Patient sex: F
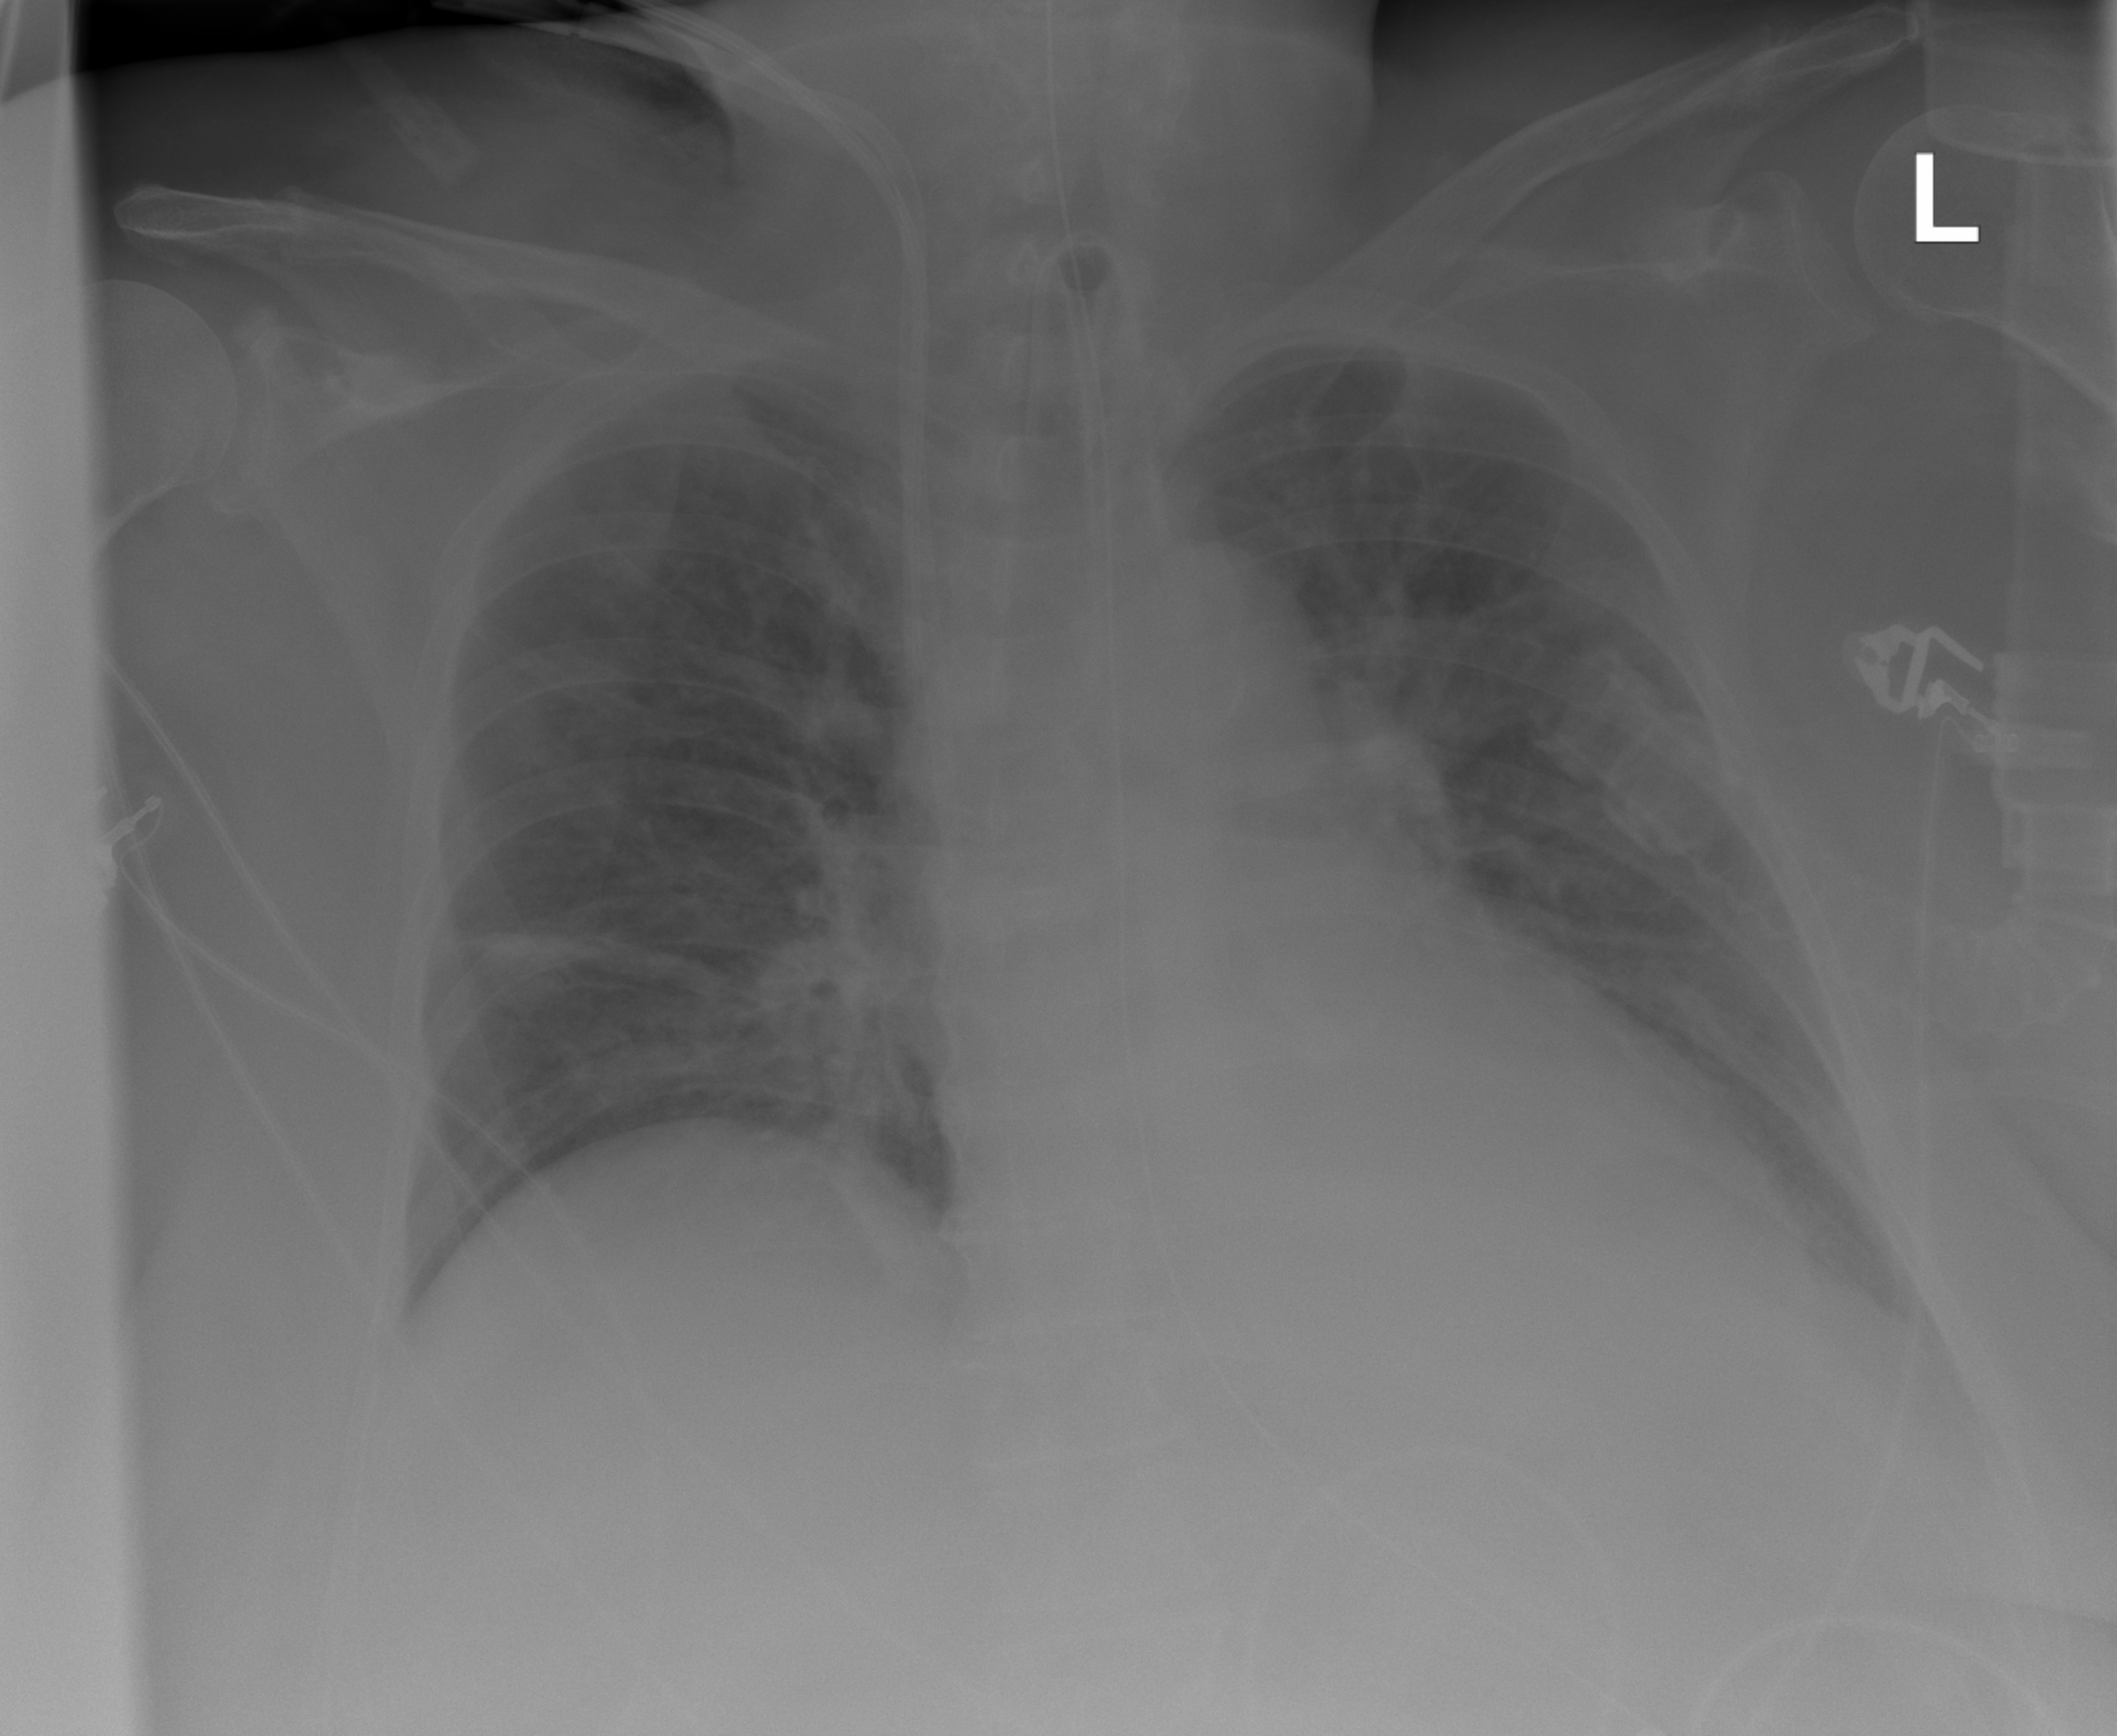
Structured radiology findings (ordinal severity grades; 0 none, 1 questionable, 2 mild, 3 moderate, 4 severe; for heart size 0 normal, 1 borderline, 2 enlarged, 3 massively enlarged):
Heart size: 2
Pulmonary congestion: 2
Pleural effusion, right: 1
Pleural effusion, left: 1
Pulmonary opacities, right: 2
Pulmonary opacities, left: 2
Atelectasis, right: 2
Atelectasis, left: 1